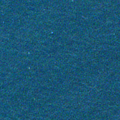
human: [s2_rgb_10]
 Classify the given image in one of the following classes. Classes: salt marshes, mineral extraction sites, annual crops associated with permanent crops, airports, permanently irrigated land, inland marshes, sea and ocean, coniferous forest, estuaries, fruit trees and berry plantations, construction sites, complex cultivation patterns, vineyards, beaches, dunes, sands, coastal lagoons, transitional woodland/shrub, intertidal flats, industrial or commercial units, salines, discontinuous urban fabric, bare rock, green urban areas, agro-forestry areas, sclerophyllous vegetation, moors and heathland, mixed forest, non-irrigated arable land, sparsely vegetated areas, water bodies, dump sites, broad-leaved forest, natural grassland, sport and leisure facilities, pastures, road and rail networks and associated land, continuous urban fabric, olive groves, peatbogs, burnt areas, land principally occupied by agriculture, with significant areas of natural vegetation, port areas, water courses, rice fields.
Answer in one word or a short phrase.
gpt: sea and ocean